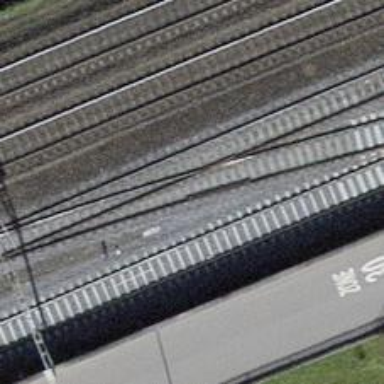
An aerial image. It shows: Railway siding with one electrified track and contact line.